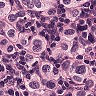
Metastatic tissue present: yes